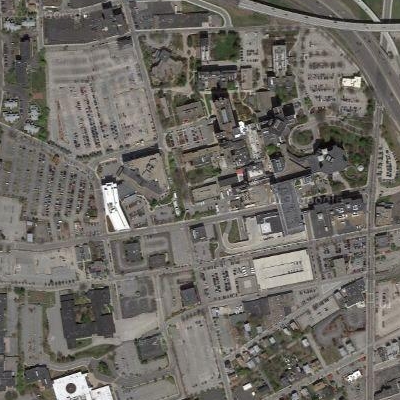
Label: gParking